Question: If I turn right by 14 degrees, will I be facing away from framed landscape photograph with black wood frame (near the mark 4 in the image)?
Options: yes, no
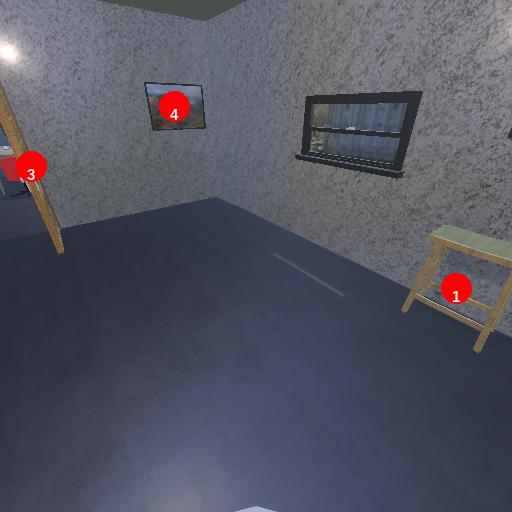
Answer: yes